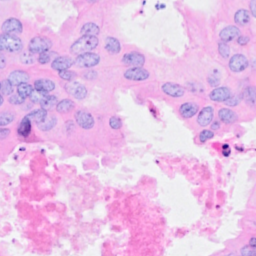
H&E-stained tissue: Breast